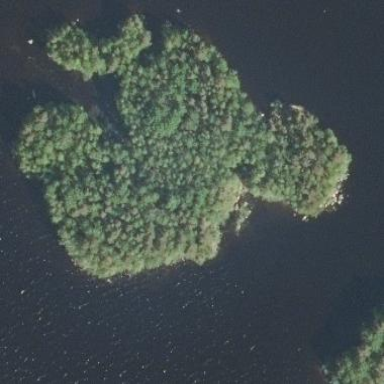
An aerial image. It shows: Islet covered with woodland.